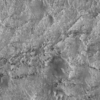
Label: not_dusty